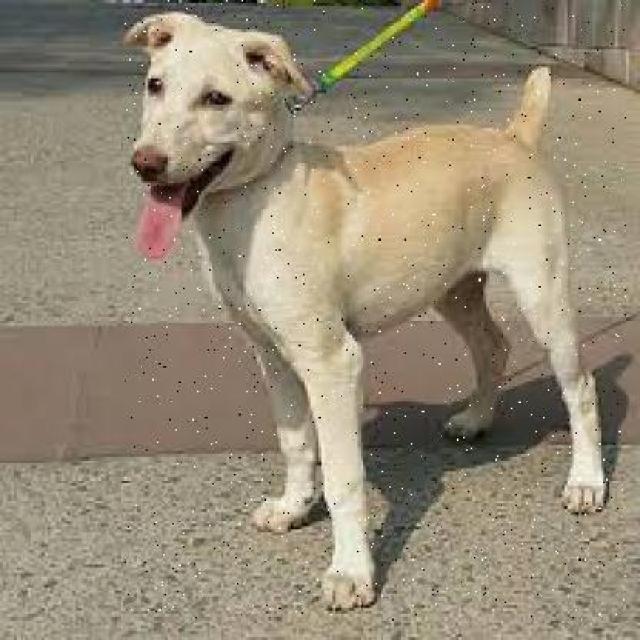
Healthy canine skin — no visible lesions, inflammation, or abnormalities. The skin and coat appear normal.